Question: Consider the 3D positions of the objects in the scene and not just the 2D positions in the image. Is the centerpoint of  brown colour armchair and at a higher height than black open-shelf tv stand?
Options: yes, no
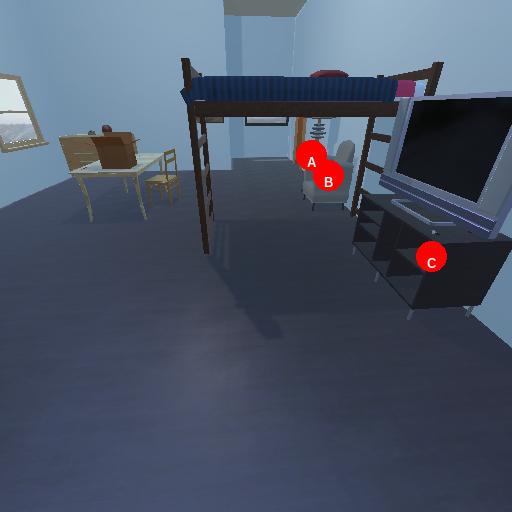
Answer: yes